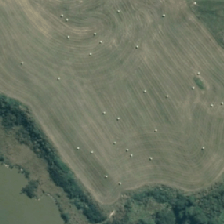
Land cover: grose_broom